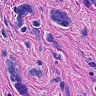
Metastatic tissue present: yes